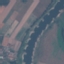
Land use / land cover: River